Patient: sex F, age 80
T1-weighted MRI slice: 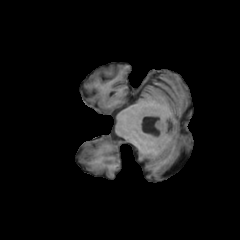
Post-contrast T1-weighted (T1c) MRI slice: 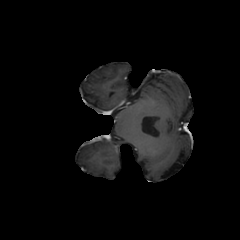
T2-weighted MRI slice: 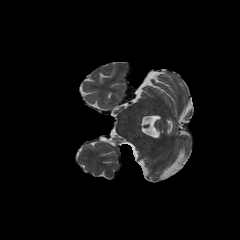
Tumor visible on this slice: no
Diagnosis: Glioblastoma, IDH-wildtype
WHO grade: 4